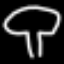
Label: mushroom